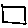
Label: square